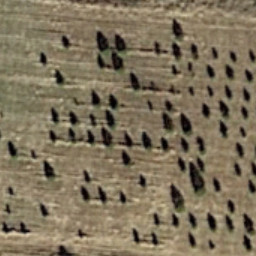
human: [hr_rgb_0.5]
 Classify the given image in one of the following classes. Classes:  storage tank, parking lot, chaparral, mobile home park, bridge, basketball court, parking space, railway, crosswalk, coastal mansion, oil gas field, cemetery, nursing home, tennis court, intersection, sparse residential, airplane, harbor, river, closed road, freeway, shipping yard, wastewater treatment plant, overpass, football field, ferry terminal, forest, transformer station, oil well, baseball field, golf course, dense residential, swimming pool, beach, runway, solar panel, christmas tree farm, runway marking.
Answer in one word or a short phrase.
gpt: christmas tree farm